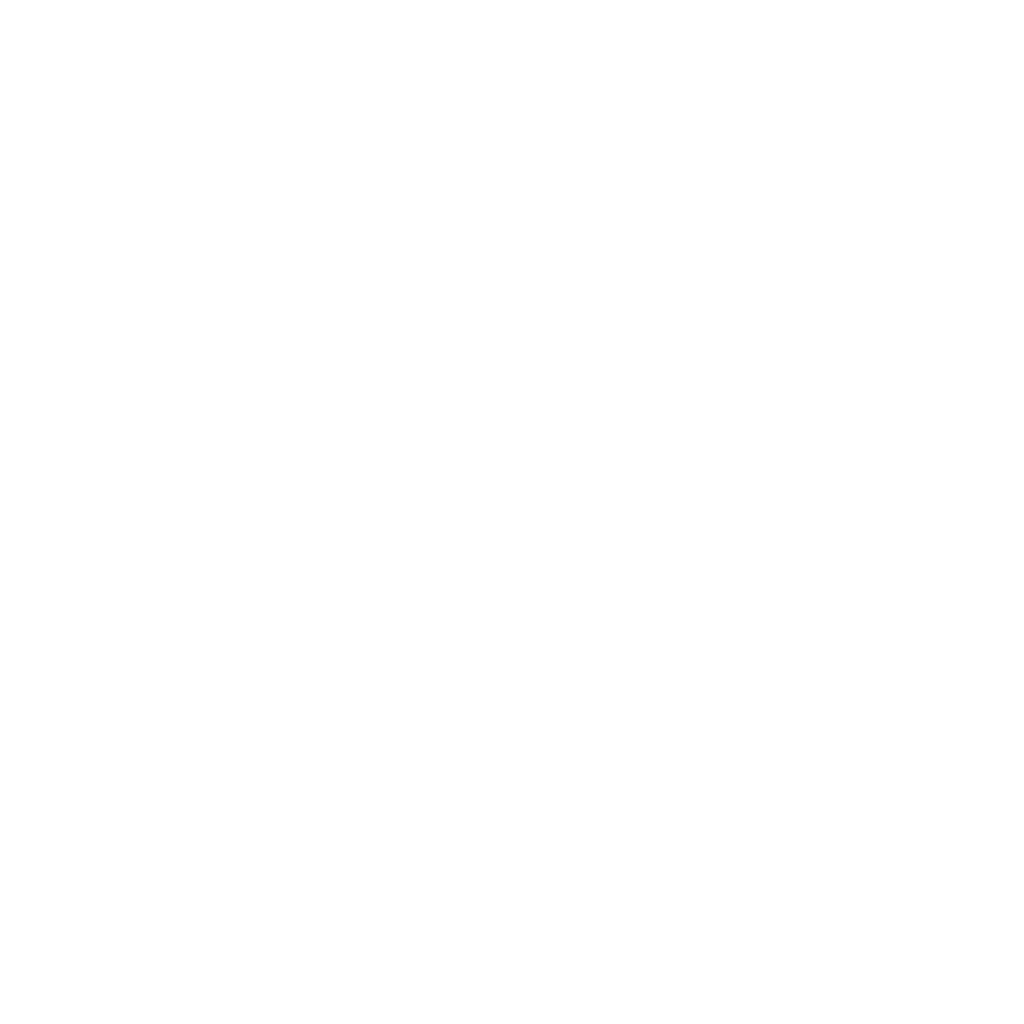
Texture map type: Metalness